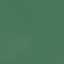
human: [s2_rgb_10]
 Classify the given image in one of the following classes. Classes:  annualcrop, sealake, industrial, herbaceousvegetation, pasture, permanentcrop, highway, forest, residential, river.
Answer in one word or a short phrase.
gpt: SeaLake